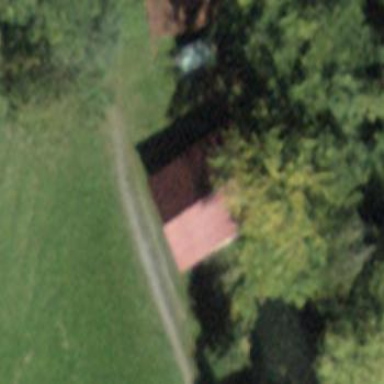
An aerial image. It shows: Rural barn.